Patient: sex F, age 61
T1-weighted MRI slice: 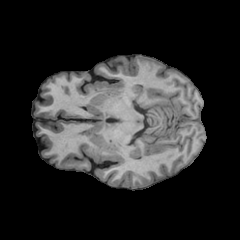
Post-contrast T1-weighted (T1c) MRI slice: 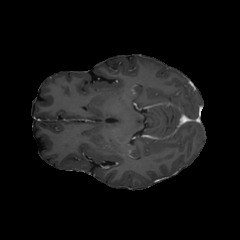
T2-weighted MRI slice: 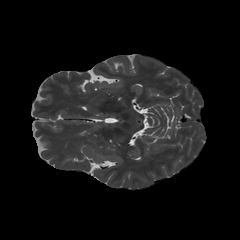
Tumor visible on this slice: no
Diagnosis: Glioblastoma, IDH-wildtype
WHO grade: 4